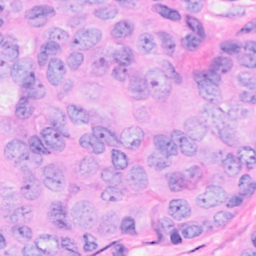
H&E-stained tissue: Breast